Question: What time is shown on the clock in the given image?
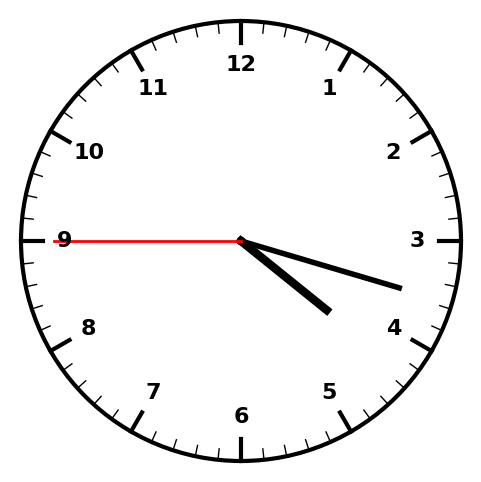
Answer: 04:17:45